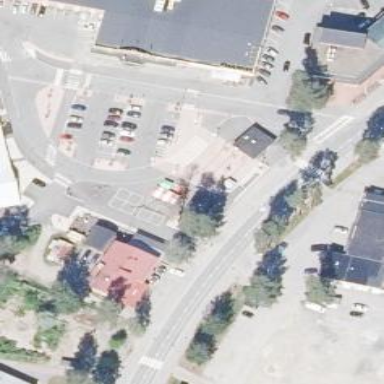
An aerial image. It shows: Pedestrian road leading to marketplace.